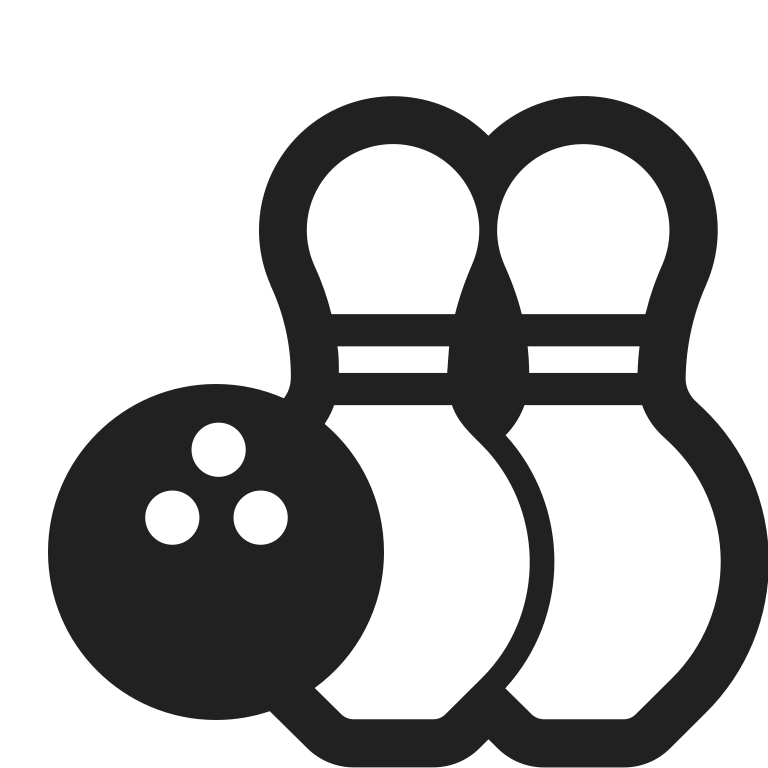
bowling high contrast